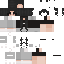
A male human skin with medium skin, wearing brown long hair dressed in a blue hoodie and gray pants, featuring a closed mouth.